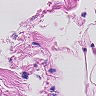
Metastatic tissue present: no